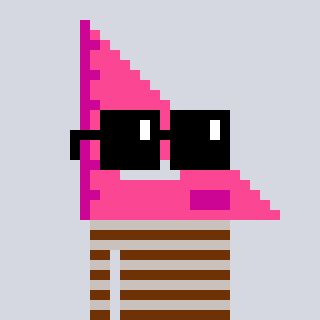
a pixel art character with square black sunglasses, a squadron ruler-shaped head and a foggrey-colored body on a cool background